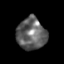
Tissue: skin
Cell type: Others
Senescence score: 0.7089
Nuclear area (px): 916
Mean DAPI intensity: 98.37